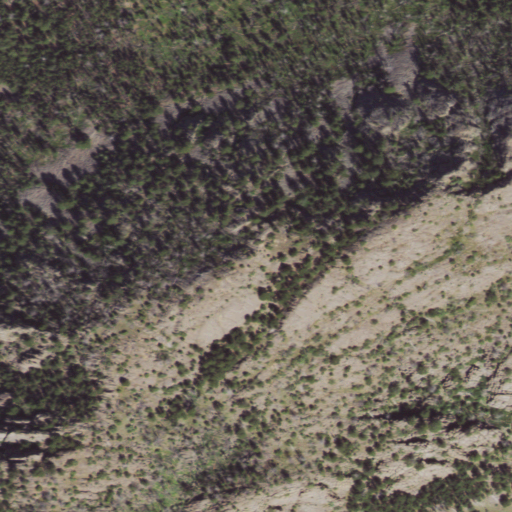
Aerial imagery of mountain in Wyoming named Inyan Kara Mountain containing evergreen forest, grassland, and shrub